Interaction volume radius: 5 \u00c5
Interaction volume height: 35 \u00c5
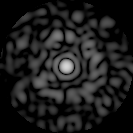
Disorder parameter: 0.839